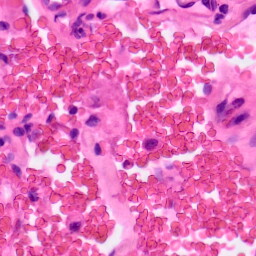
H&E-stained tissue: Lung